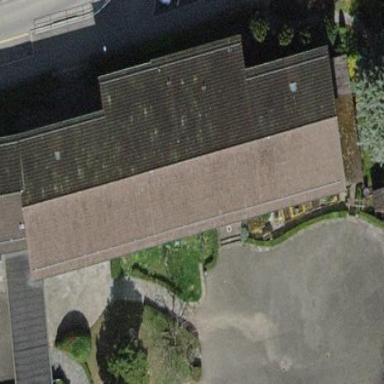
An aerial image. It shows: School building.